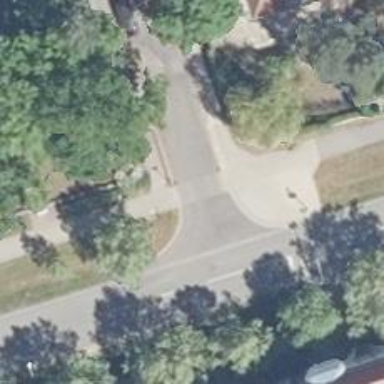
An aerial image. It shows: Asphalt sidewalk along the footway.